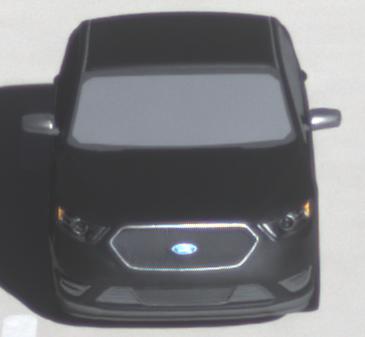
Make: Ford
Model: Taurus
Detailed model: SHO
Model produced from: 2012
Model produced until: 2019
Doors: 4
Color: black
Road condition: dry road
Daytime: morning or afternoon
Contrast: high contrast